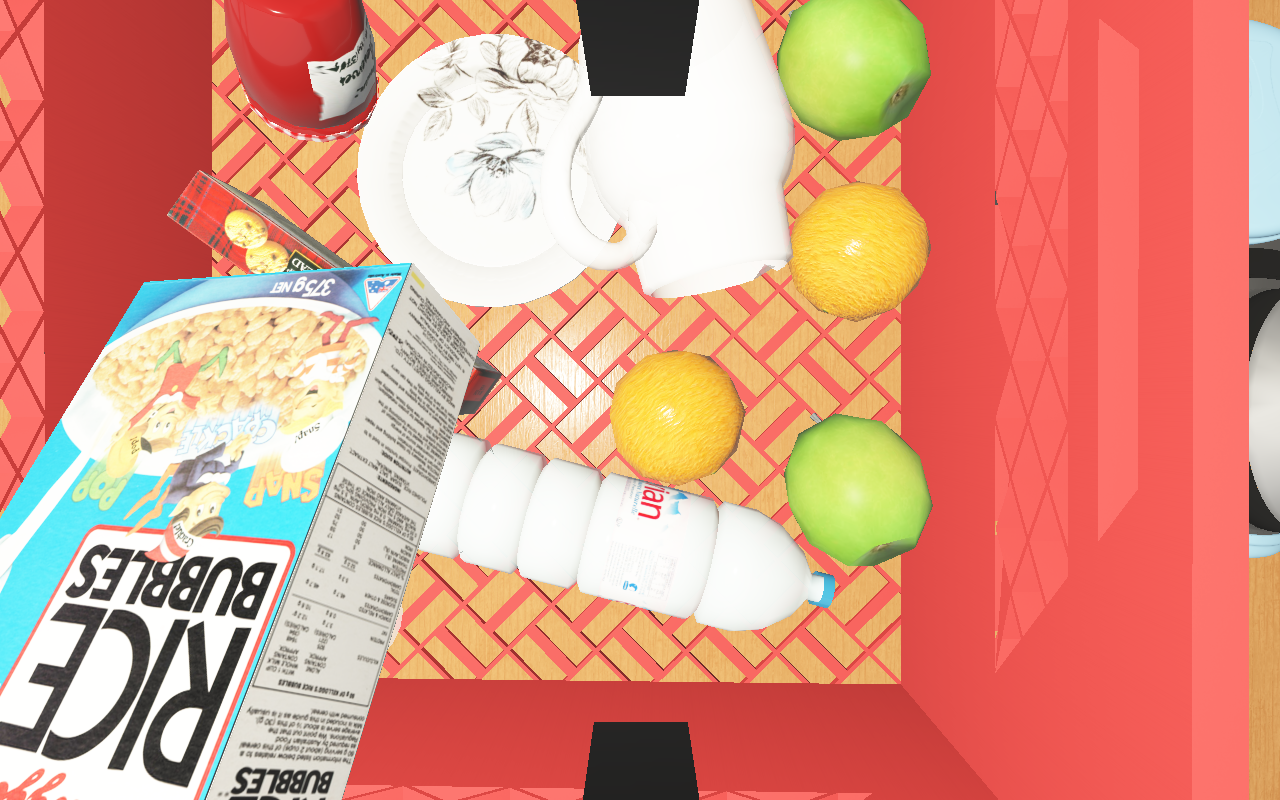
Objects in the scene:
water bottle
apple
orange
orange
plate
cereal box
cereal box
biscuit box